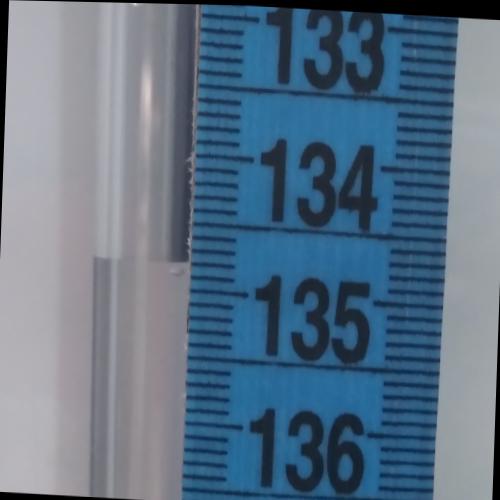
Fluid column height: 134.8 cm